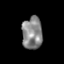
Tissue: skin
Cell type: Epithelial cells
Senescence score: 0.2573
Nuclear area (px): 640
Mean DAPI intensity: 135.841